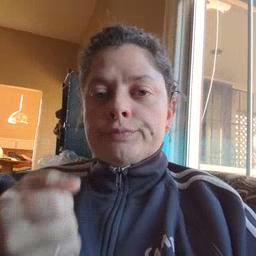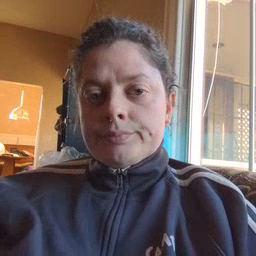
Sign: drawer